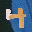
Label: 4